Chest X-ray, PA view. Patient: 62 years old, sex M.
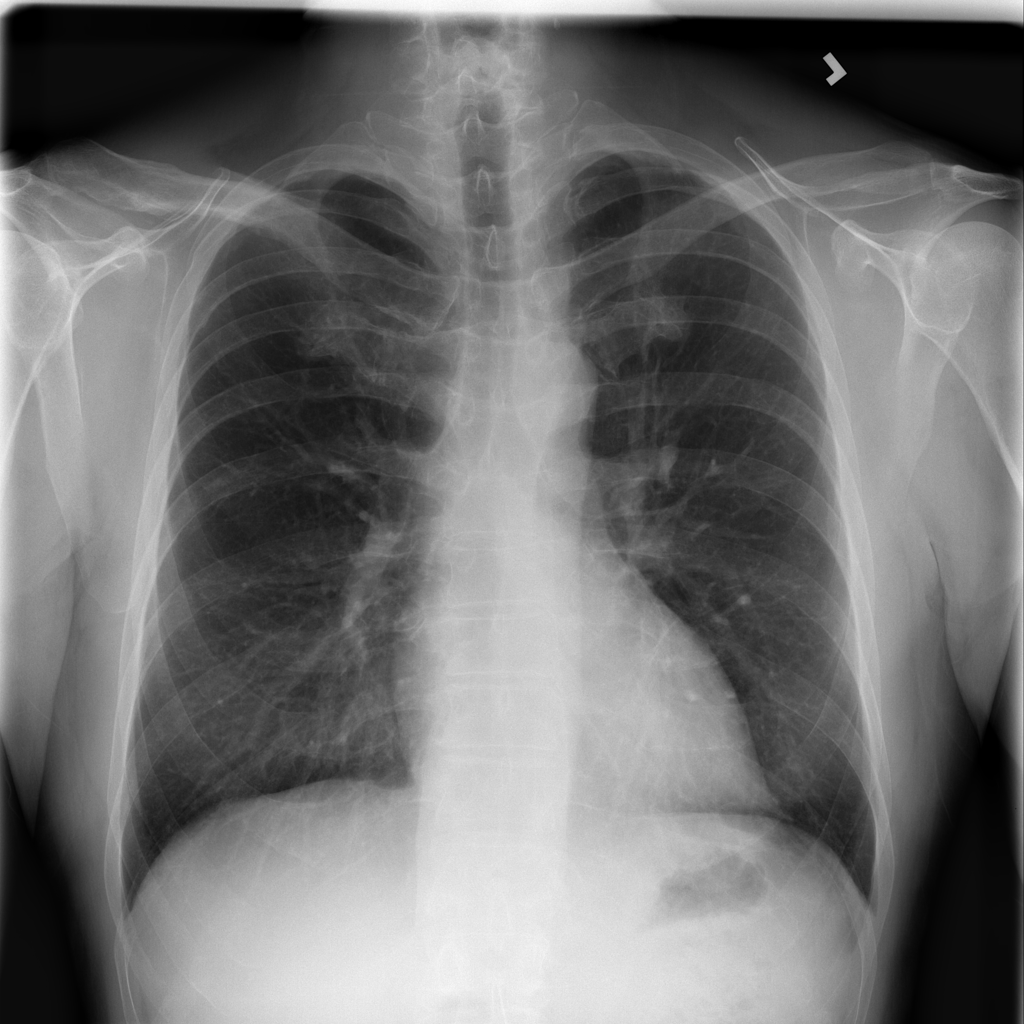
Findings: Infiltration